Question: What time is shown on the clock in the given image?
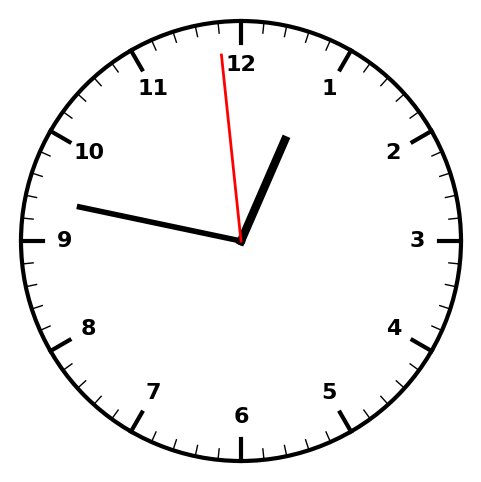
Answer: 12:46:59